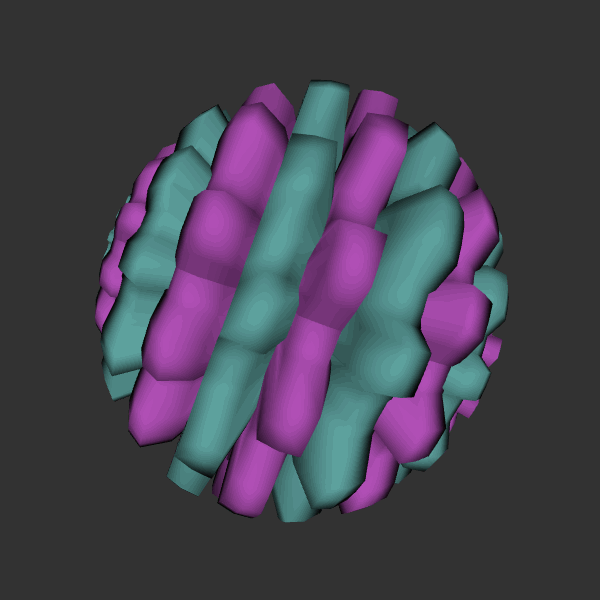
Background: dark